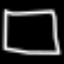
Label: square